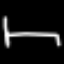
Label: bed